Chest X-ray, PA view. Patient: 63 years old, sex M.
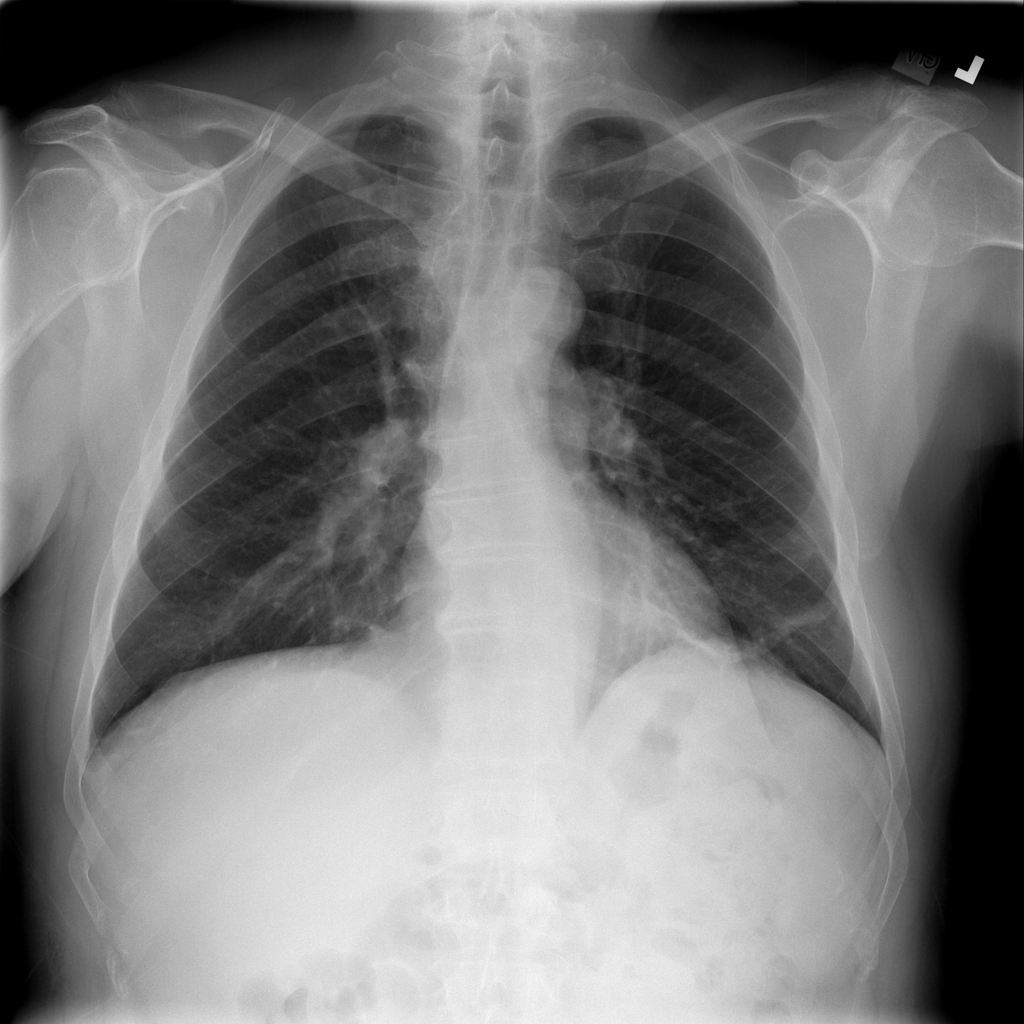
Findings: Atelectasis